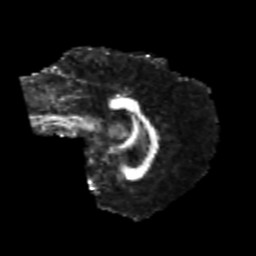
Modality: FA
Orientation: sagittal
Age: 22
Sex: female
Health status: healthy
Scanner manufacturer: philips
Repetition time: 7.386 s
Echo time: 0.08599 s